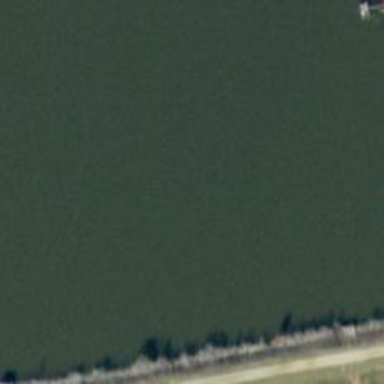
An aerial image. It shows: Dam across waterway.